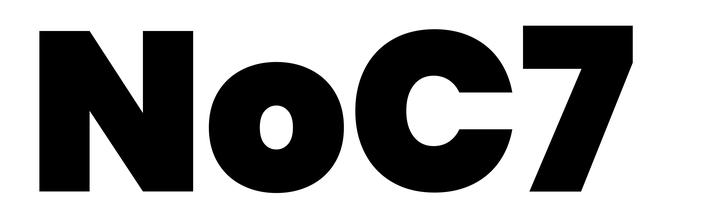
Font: Poppins-Black